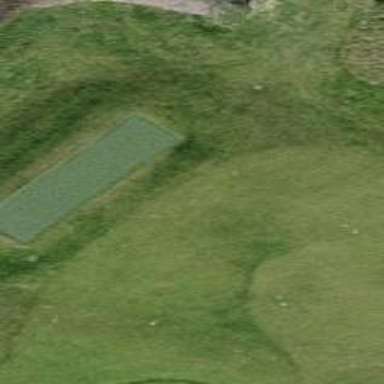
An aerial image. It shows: Grassy area designated as golf tee.